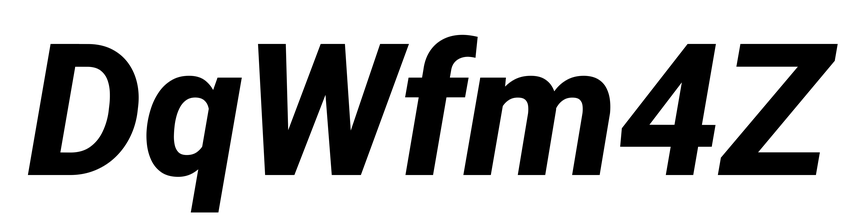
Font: Roboto-Italic_ExtraBold_Italic